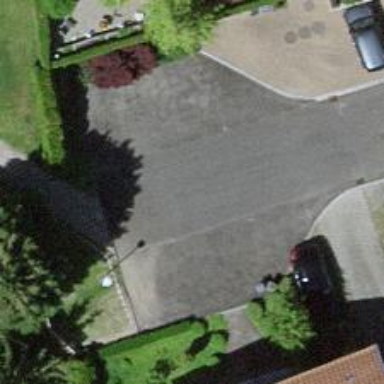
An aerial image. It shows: Residential road with asphalt surface.